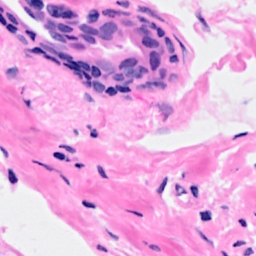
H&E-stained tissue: Breast